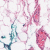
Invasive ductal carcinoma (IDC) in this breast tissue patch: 0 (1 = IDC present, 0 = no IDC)